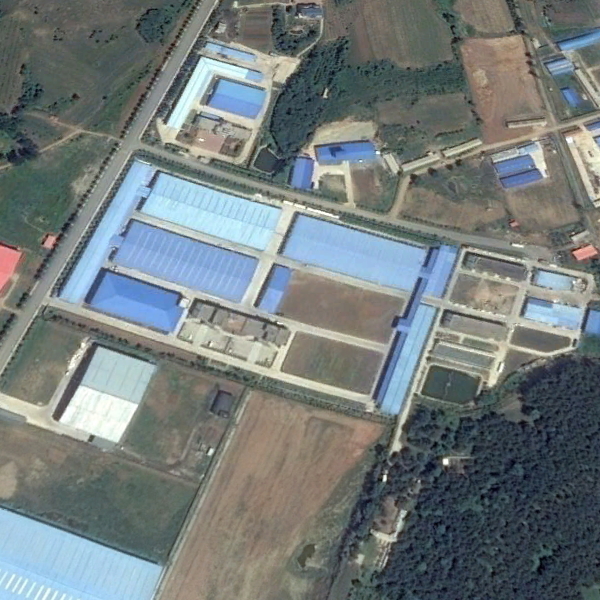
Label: Industrial